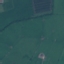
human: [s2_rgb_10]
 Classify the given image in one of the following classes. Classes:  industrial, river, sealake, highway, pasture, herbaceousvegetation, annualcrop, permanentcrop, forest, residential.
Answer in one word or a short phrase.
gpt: Pasture